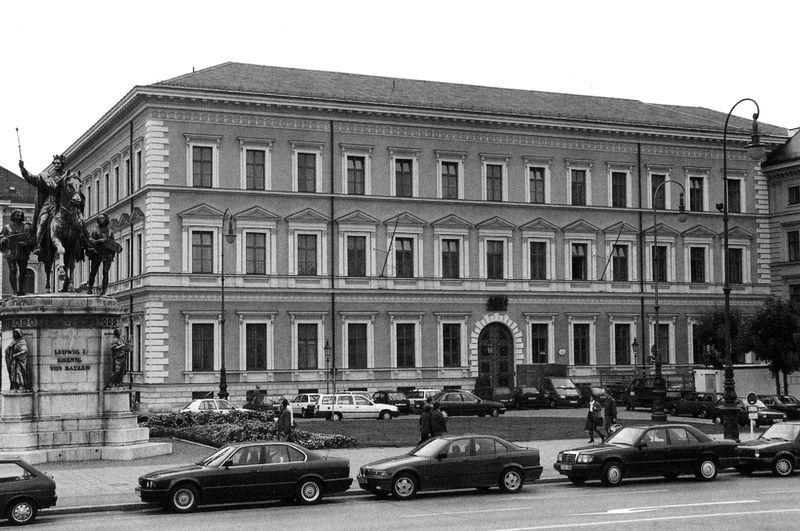
Titel: Leuchtenberg-Palais in München
Standort: München (EU - D - B)
Schlagwörter: mann, weiß, menschen, stadt, fenster, frau, lampe, laterne, schwarz, strasse, tür, dach, gebäude, haus, schloss, leute, architektur, mensch, drei, klassizismus, pferd, skulptur, statue, ansicht, fassade, italien, passanten, fußgänger, auto, rundbogen, kaiser, könig, tor, foto, eingang, berlin, bayern, münchen, palazzo, denkmal, schwarzweiss, gehweg, portal, etagen, museum, ludwig i, aufnahme, bau, reifen, autos, ludwig, post, klassizistisch, reiterstandbild, reiterdenkmal, odeon, verdachung, humboldt, fensterreihe, ludwig i., fotgrafie, beletage, mercedes, bmw, monoment, ludwi, autuos, übergiebelt, flaches